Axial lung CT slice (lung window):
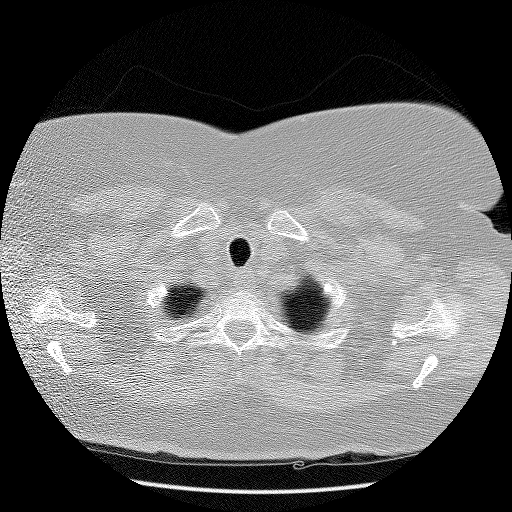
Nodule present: no